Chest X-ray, PA view. Patient: 50 years old, sex M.
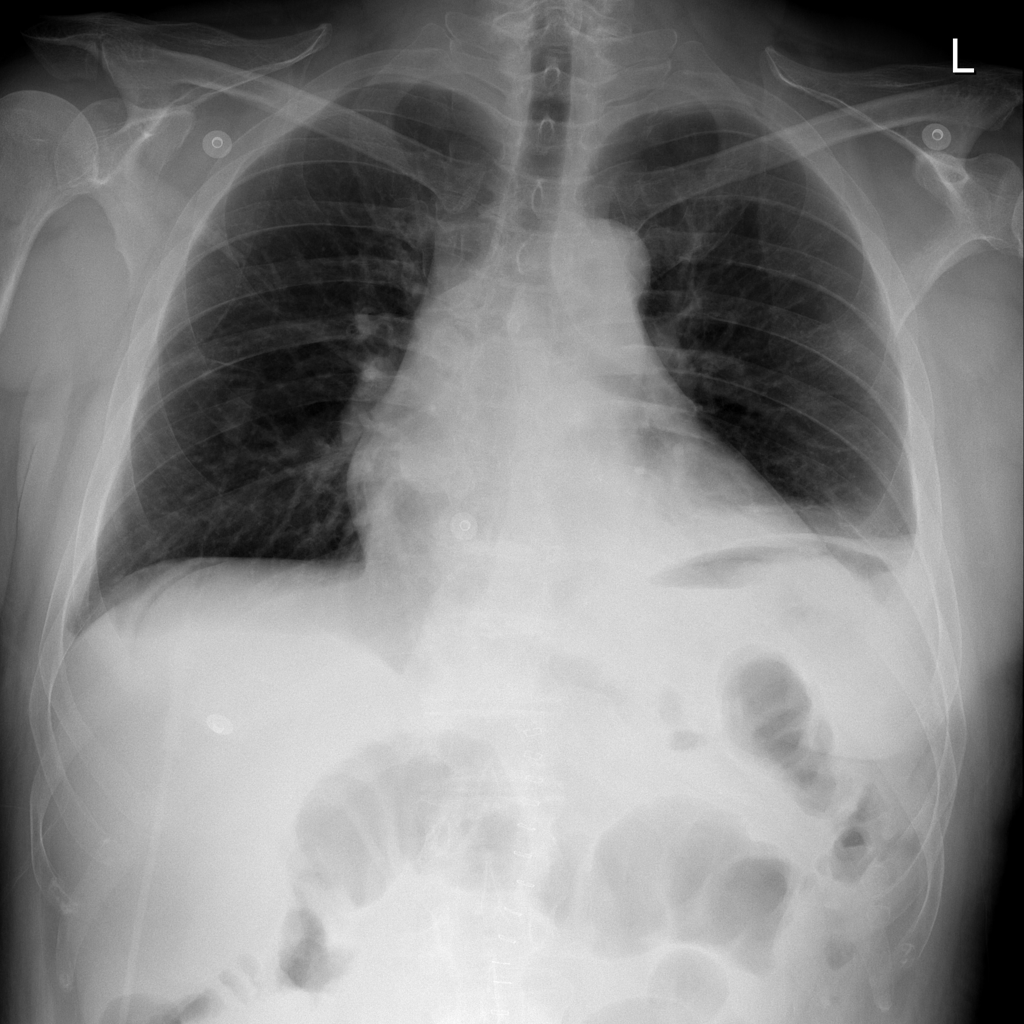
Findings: No Finding